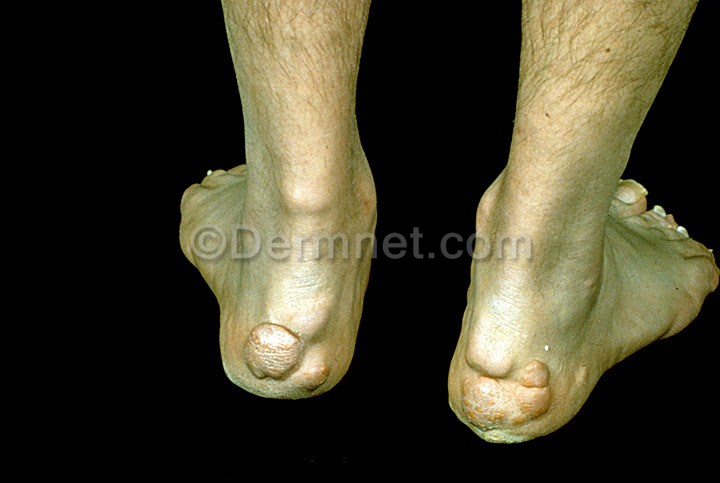
Disease: Systemic Disease